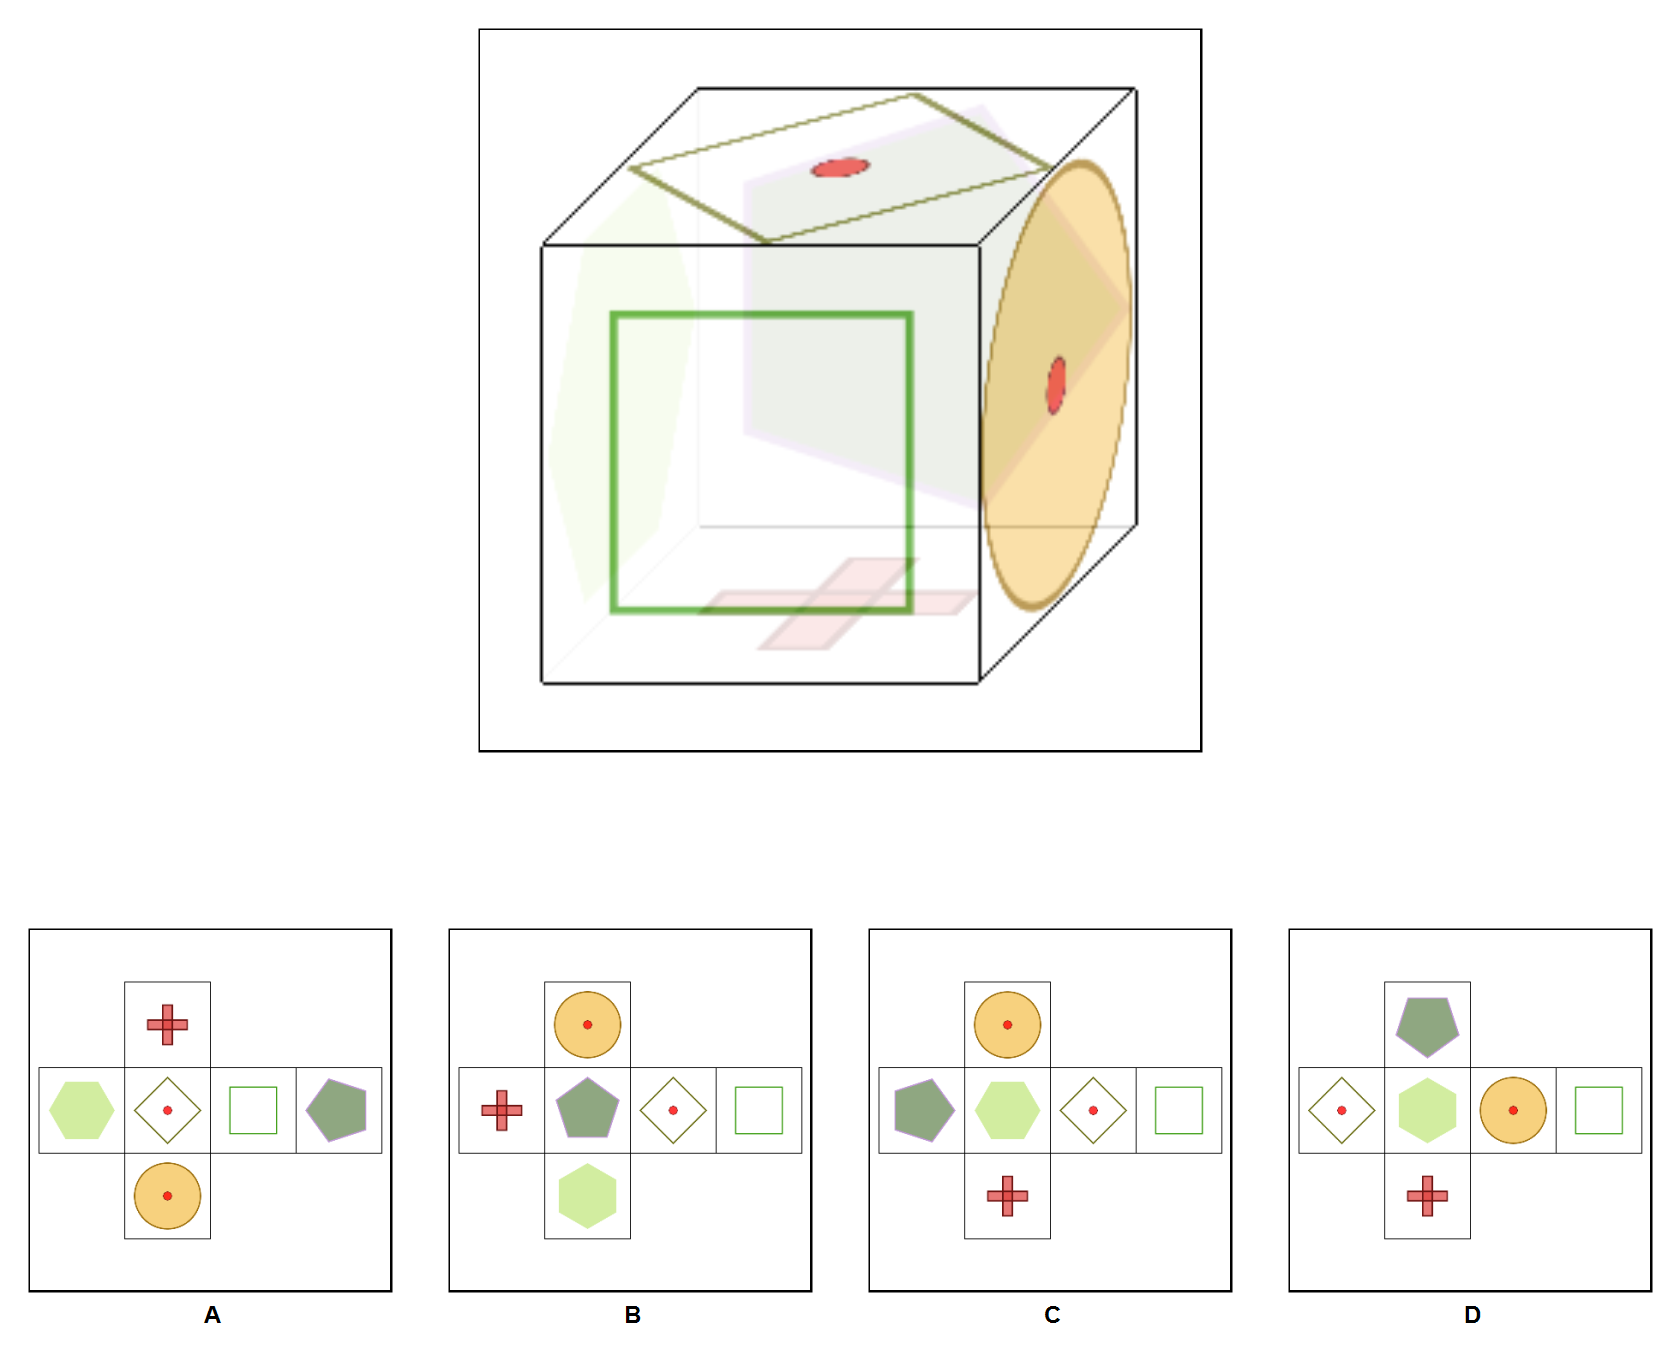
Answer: B